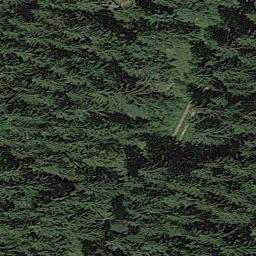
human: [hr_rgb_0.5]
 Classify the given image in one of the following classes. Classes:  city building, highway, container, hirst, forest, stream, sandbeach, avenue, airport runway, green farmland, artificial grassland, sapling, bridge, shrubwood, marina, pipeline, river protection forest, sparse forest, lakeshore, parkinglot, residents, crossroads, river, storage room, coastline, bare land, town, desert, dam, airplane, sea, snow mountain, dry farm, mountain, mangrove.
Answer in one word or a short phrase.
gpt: forest